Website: home-depot
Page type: customer-info-address
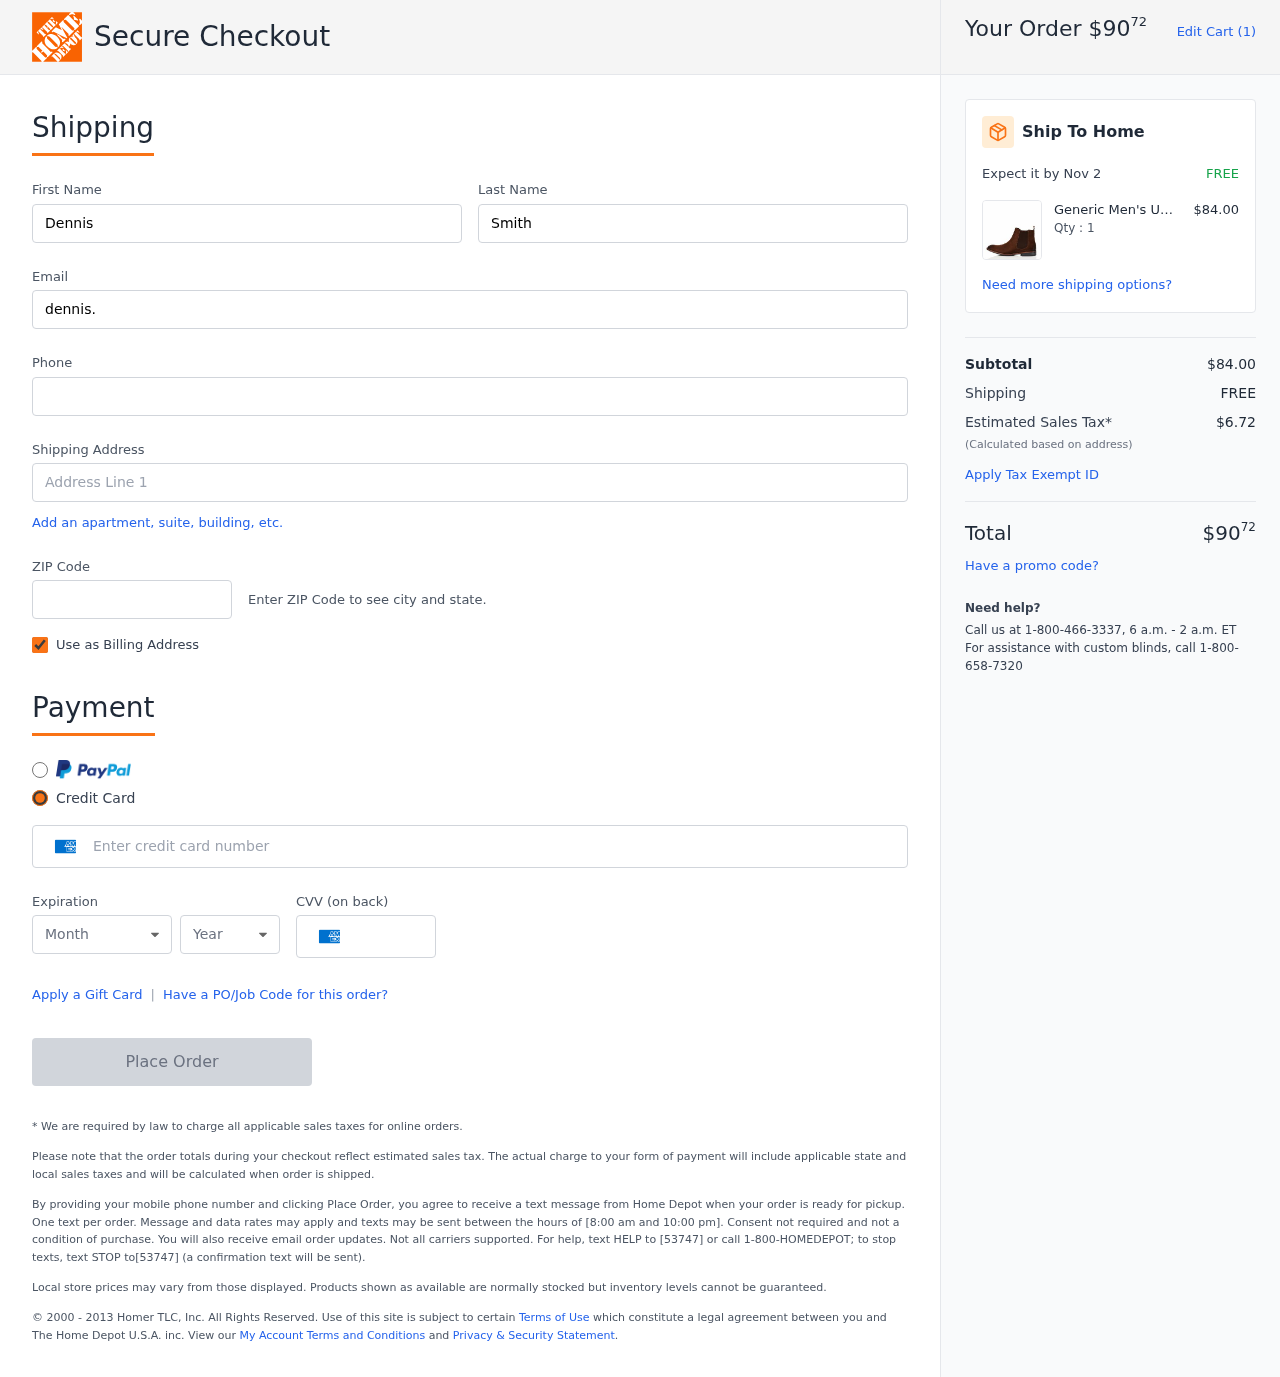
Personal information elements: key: PII_CARD_CVV
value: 3929
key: PII_CARD_EXPIRY_MONTH
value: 10
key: PII_CARD_EXPIRY_YEAR
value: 26
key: PII_CARD_NUMBER
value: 3472 7771 3360 879
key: PII_EMAIL
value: dennis.smith@yahoo.com
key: PII_FIRSTNAME
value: Dennis
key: PII_LASTNAME
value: Smith
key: PII_PHONE
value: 5312301470
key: PII_POSTCODE
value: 31896
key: PII_STREET
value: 9251 Washington Crossing
Product elements: key: PRODUCT1_BRAND
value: Generic
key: PRODUCT1_NAME
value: Men's Um1359 Chelsea Boots, Brown Chocolate, US:5
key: PRODUCT1_PRICE
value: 84
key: PRODUCT1_QUANTITY
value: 1
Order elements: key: ORDER_TOTAL
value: $9072
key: ORDER_NUM_ITEMS
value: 1
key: ORDER_DELIVERY_DATE
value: Nov 2
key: ORDER_SUBTOTAL
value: $84.00
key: ORDER_SHIPPING_COST
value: FREE
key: ORDER_TAX
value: $6.72